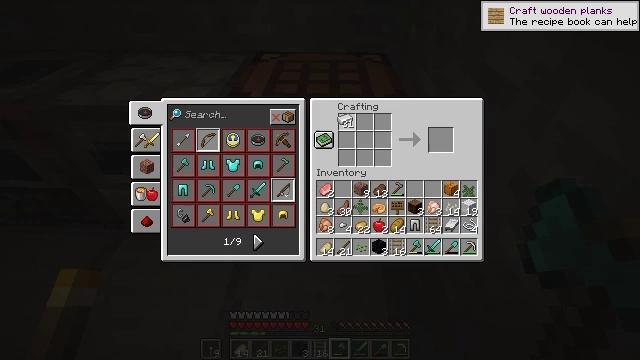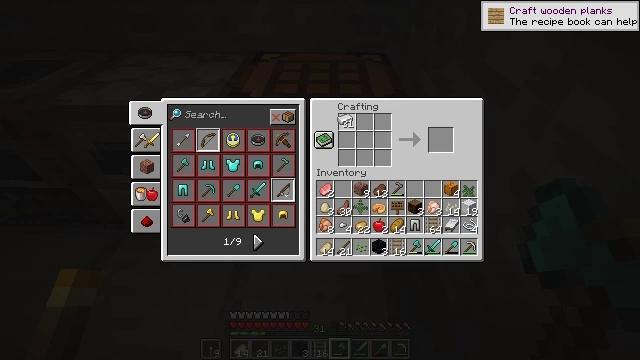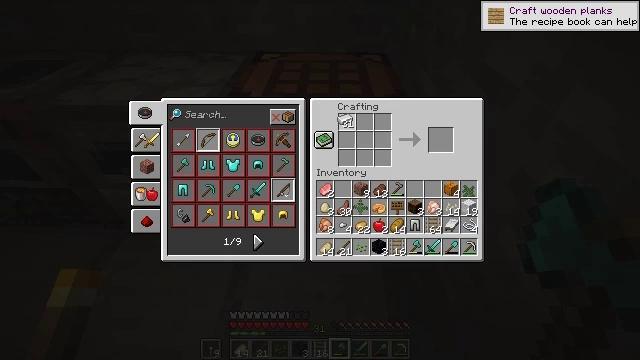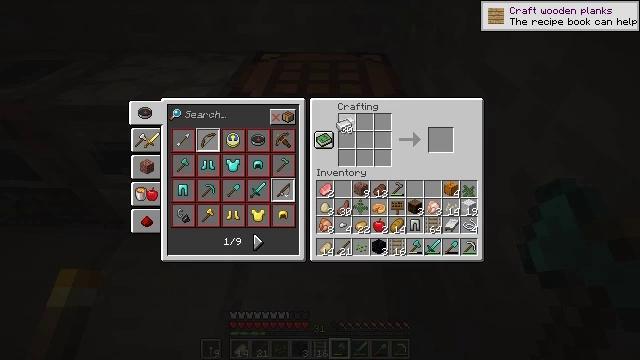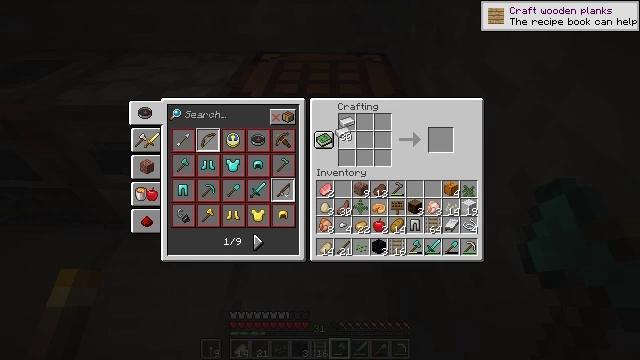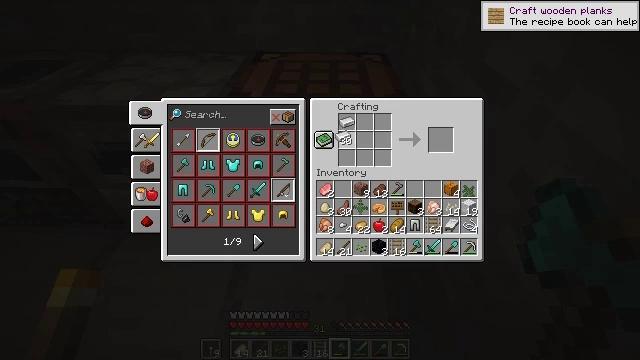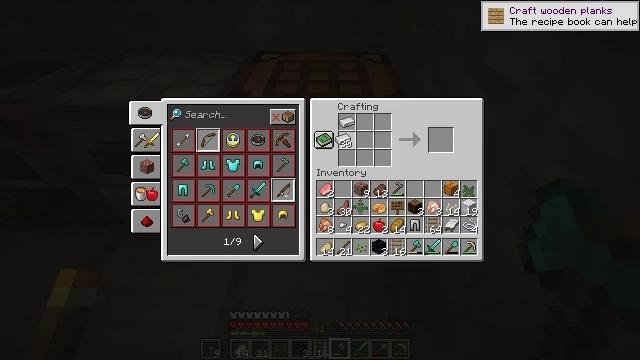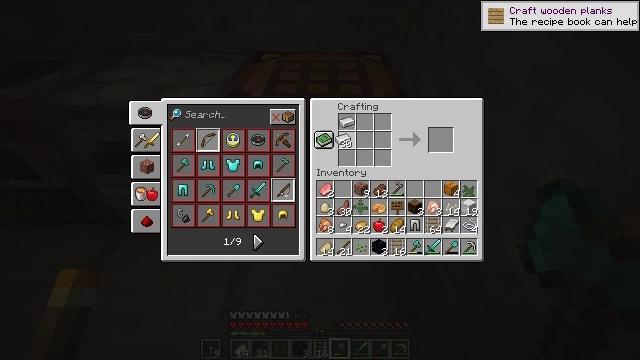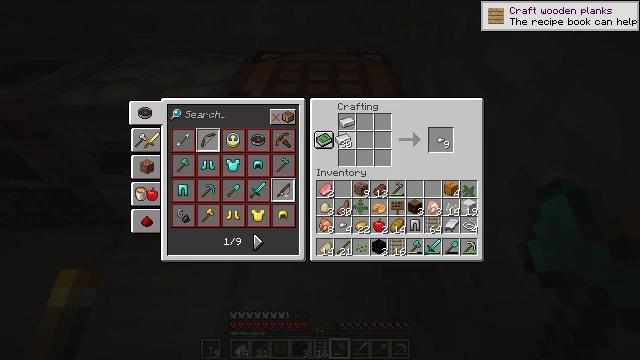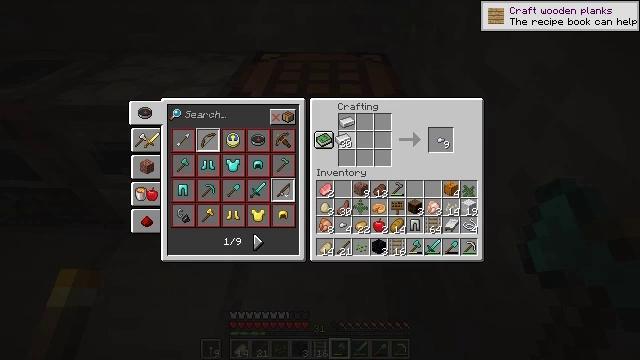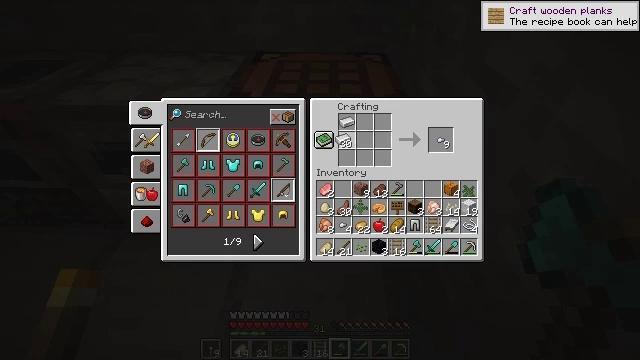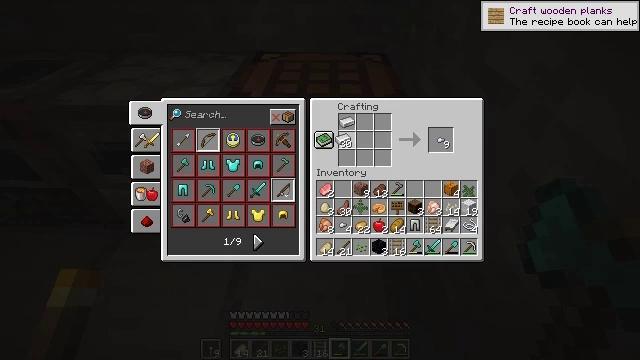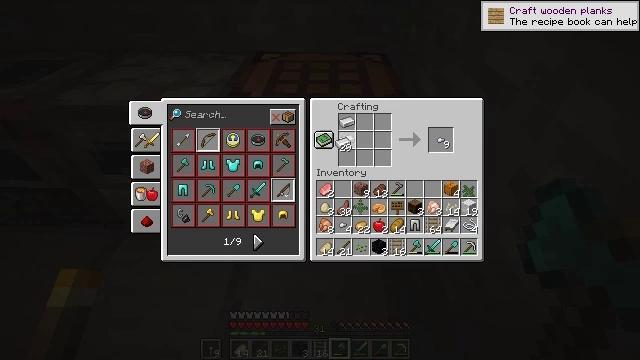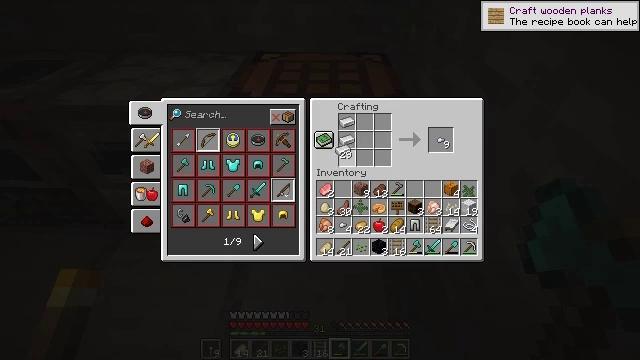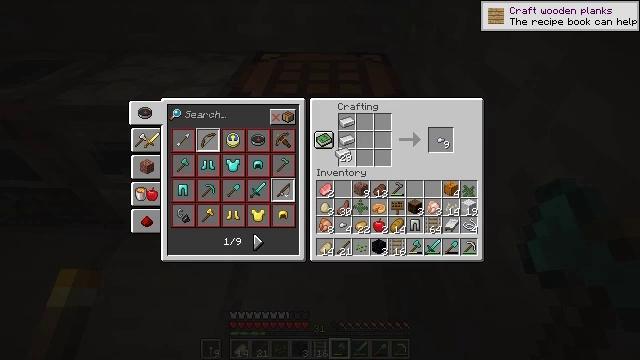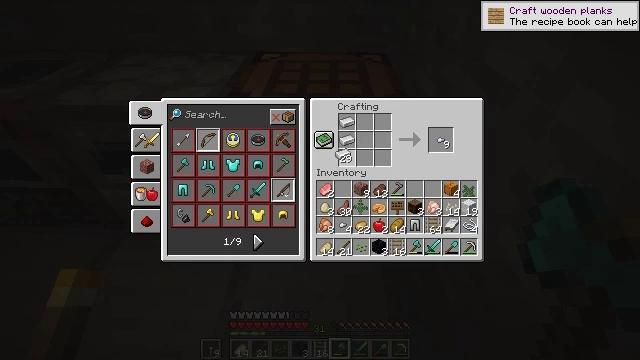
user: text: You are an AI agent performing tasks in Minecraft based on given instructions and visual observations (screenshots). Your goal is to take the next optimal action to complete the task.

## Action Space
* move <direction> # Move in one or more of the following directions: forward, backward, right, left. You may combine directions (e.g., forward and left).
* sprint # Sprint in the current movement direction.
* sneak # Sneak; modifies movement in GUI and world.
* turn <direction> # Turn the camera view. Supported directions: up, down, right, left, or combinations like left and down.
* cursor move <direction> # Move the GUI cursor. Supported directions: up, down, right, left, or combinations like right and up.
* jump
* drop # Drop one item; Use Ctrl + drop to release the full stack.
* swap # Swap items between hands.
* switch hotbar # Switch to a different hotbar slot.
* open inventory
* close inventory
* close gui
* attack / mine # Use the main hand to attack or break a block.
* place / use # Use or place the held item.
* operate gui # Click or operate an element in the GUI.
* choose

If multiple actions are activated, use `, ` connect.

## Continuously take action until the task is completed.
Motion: motion action
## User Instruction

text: Use the crafting table to create a rail.
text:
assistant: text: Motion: use / place
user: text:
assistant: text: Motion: use / place
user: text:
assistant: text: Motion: no_op
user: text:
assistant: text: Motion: turn down
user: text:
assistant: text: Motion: no_op
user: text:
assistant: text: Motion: no_op
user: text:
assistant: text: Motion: no_op
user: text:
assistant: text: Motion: no_op
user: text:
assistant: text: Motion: use / place
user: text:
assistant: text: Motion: use / place
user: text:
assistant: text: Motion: use / place
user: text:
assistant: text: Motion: no_op
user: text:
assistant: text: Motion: no_op
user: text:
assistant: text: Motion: no_op
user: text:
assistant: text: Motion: no_op
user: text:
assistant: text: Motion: no_op
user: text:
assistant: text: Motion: no_op
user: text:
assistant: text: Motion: use / place
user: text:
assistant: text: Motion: use / place
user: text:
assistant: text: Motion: use / place
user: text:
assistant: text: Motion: turn right
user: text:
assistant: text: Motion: turn right
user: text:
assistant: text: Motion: turn right
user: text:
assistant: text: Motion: no_op
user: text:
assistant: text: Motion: no_op
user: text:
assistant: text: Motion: no_op
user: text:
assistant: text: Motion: no_op
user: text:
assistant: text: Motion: no_op
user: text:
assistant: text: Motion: no_op
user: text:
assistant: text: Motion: no_op